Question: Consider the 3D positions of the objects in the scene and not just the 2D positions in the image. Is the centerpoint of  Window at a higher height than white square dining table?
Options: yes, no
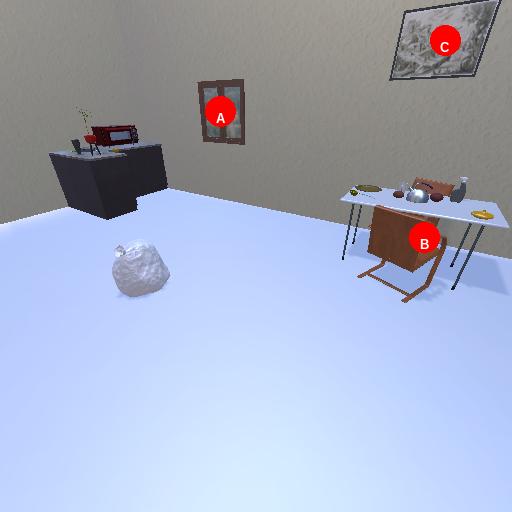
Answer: yes